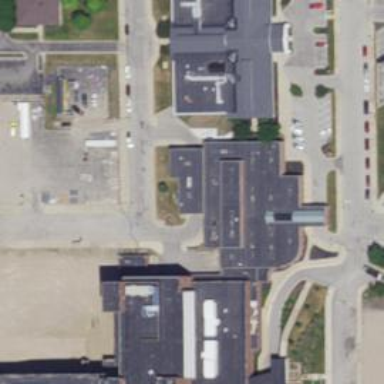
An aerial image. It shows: Hospital building.